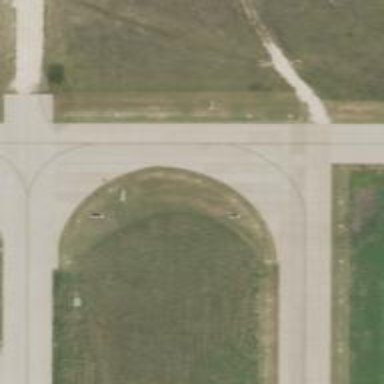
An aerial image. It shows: View of taxiway at the airport.